Brain MRI, t2w sequence, axial 2D slice.
Patient: age 50, sex M, weight 95 kg, height 1.95 m
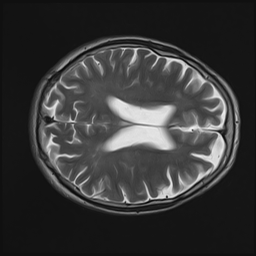